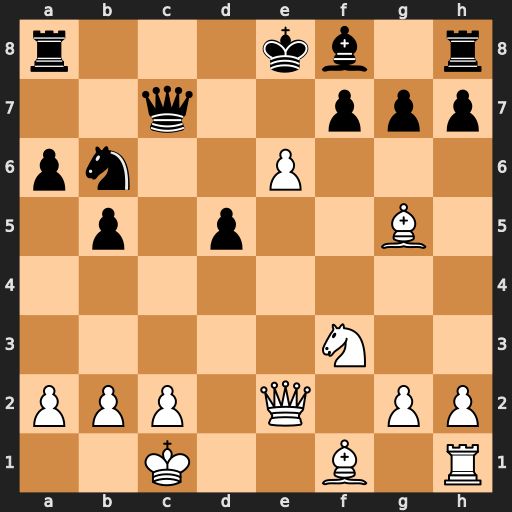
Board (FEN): r3kb1r/2q2ppp/pn2P3/1p1p2B1/8/5N2/PPP1Q1PP/2K2B1R
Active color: w
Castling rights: kq
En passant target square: -
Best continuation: Qxb5+ axb5 Bxb5+ Qd7 exd7+